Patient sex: M
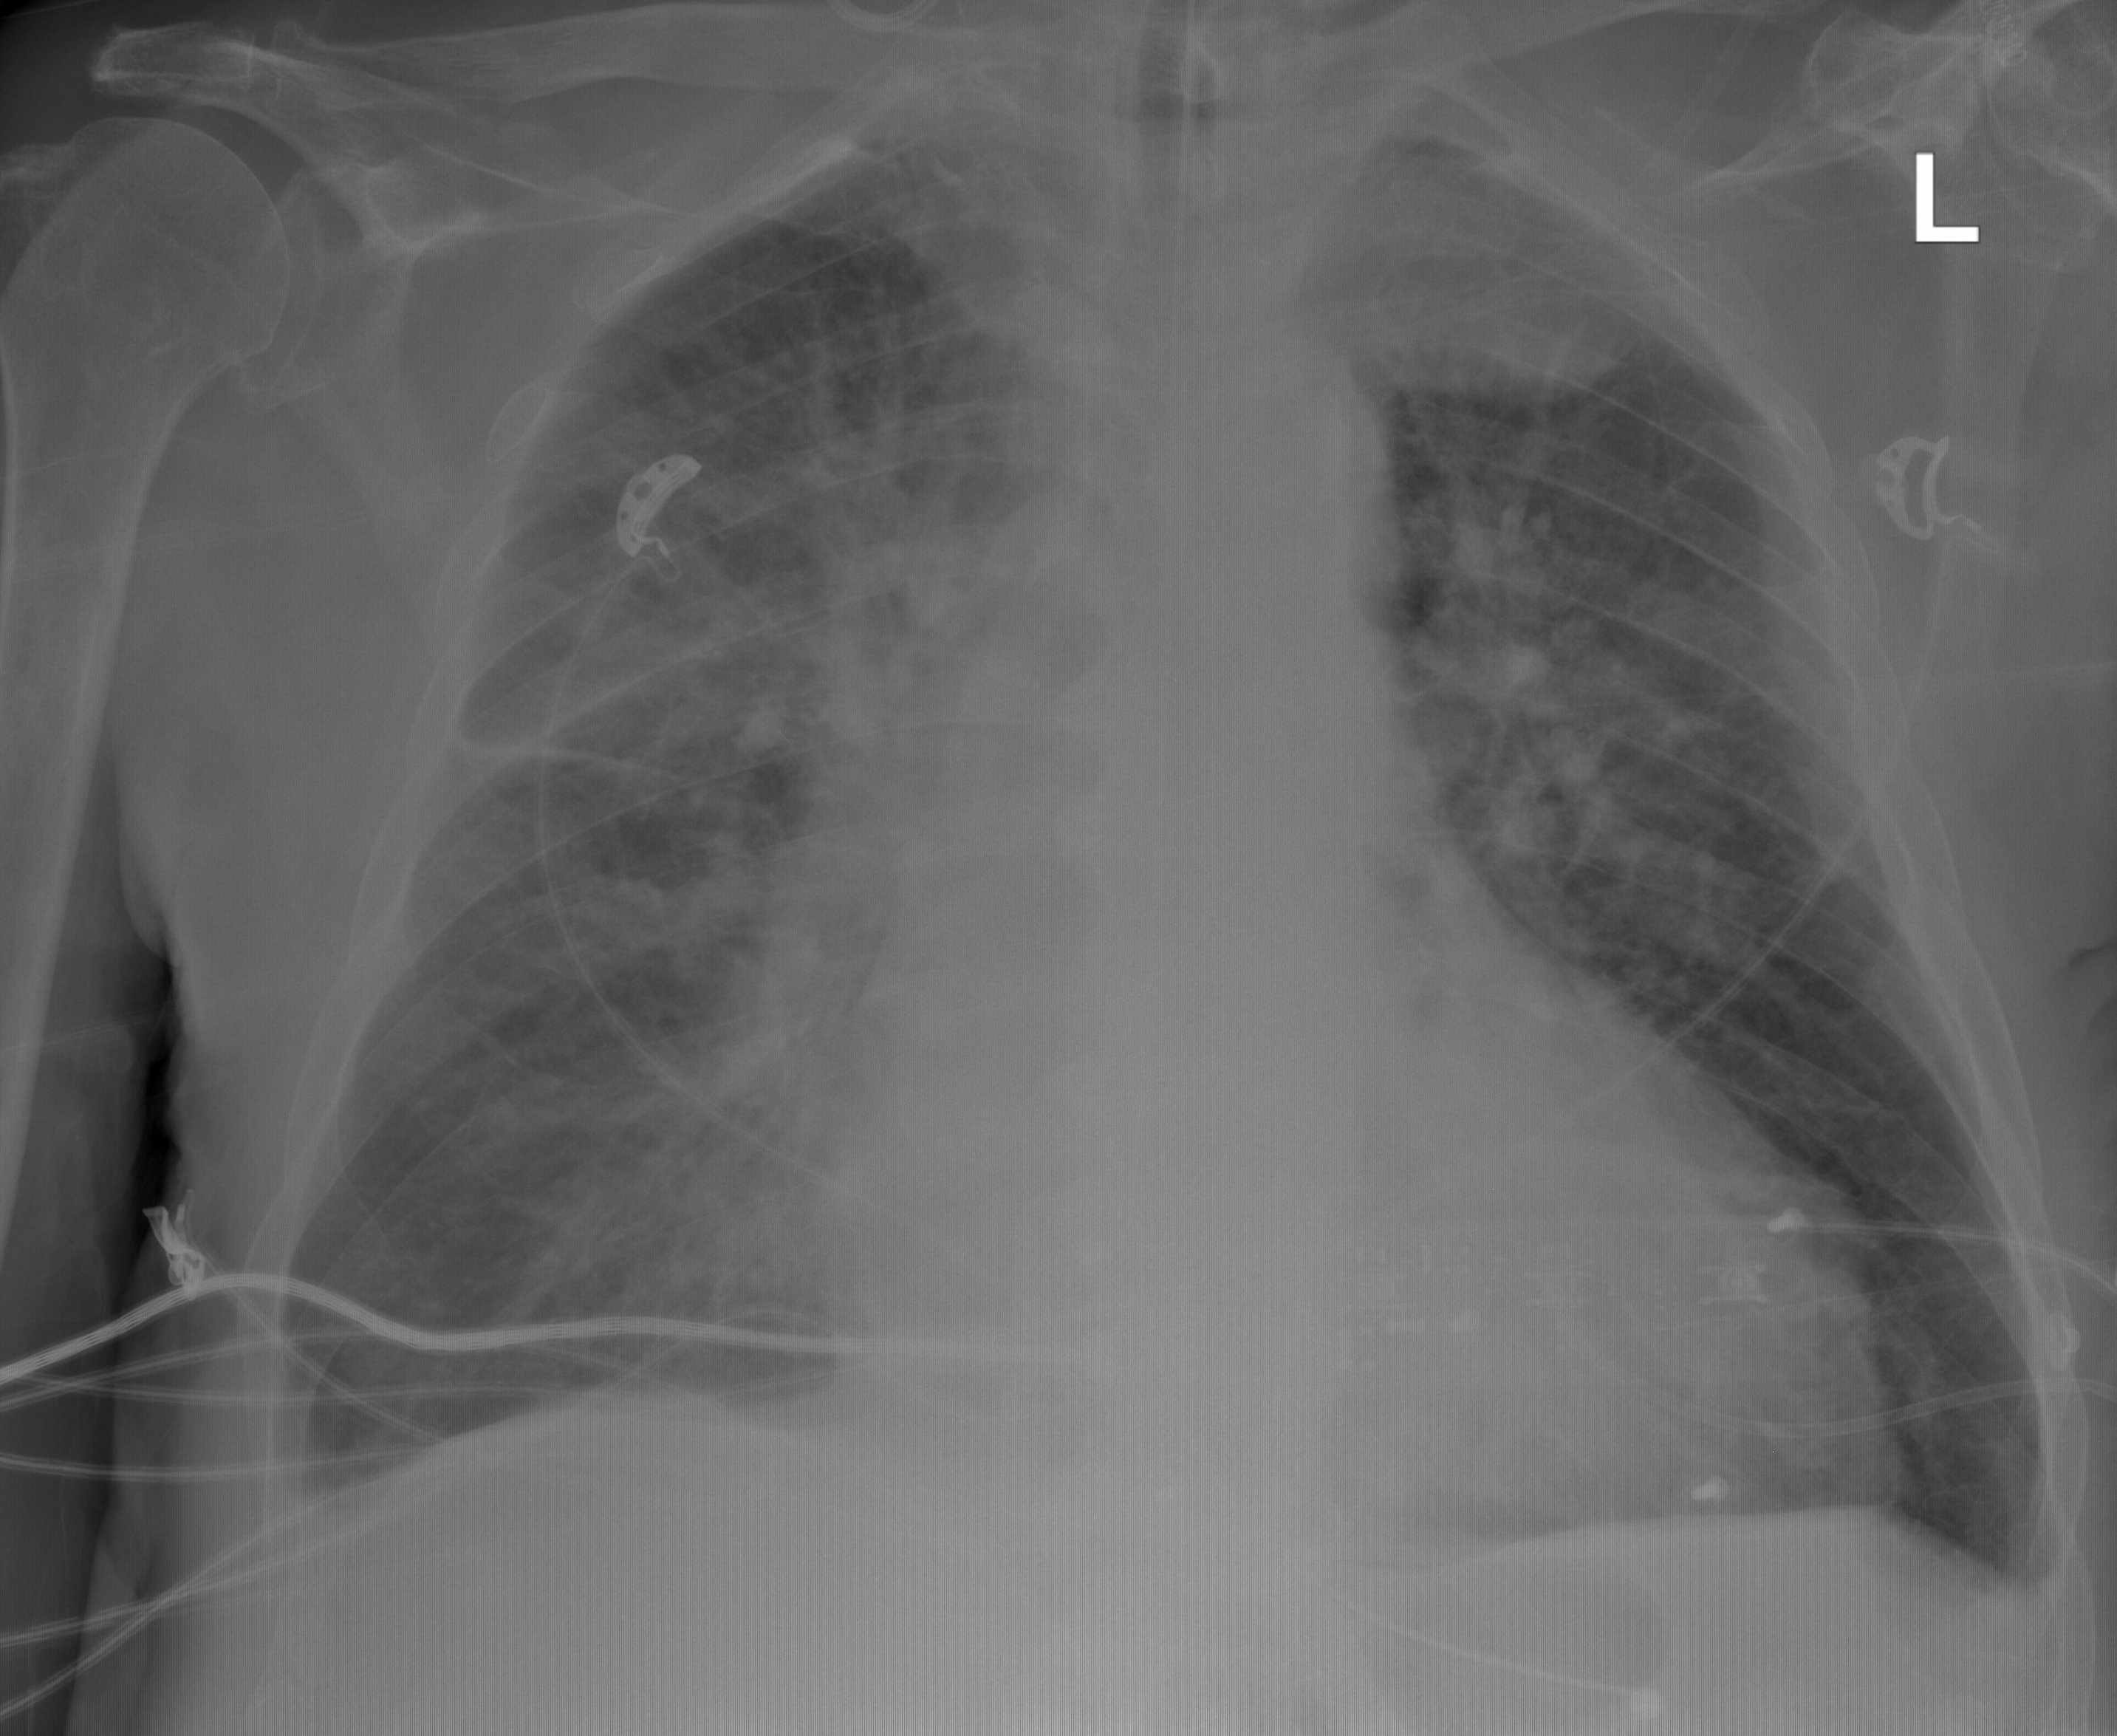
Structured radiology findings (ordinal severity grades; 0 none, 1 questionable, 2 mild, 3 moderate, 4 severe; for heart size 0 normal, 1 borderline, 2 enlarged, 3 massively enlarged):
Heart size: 2
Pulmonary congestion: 3
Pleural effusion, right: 1
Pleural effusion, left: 2
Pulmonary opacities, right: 3
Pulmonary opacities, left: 2
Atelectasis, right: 0
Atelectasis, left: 2